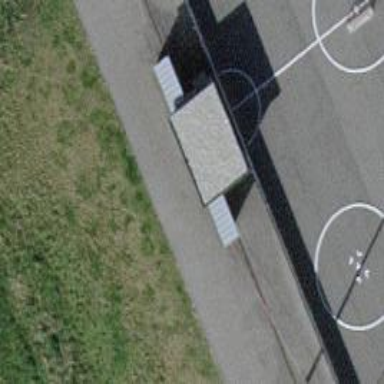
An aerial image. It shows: Bench for seating.